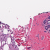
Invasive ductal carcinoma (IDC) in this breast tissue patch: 0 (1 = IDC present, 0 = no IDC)